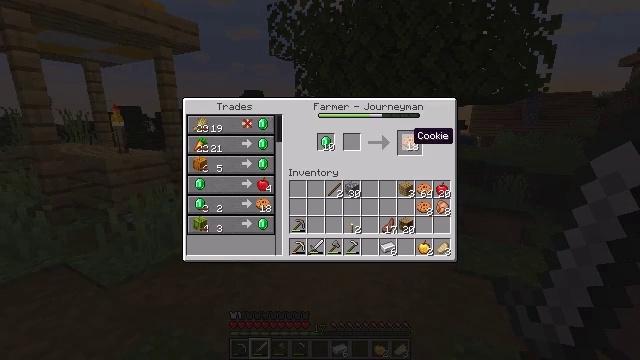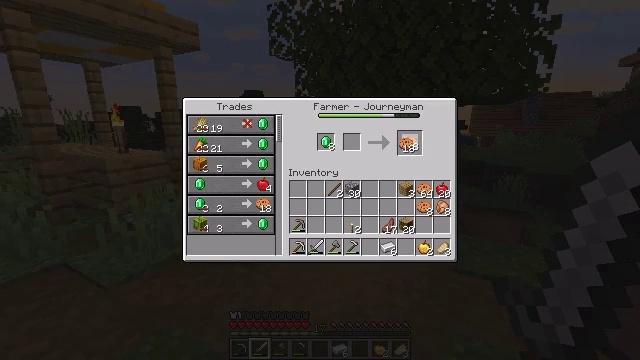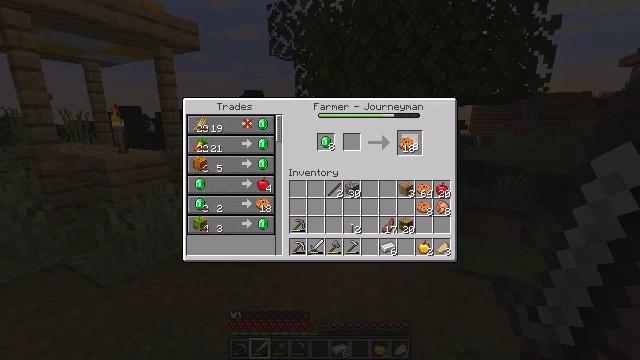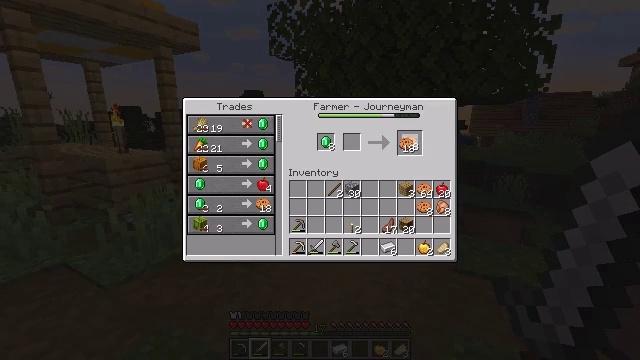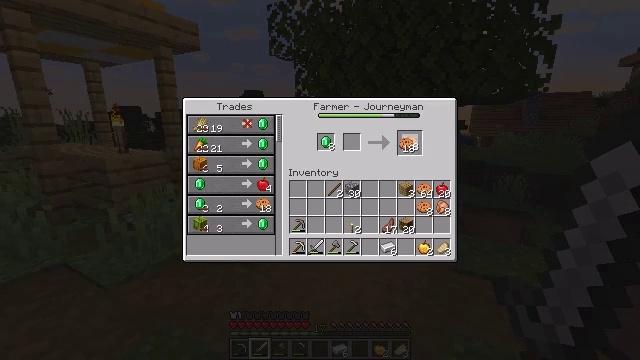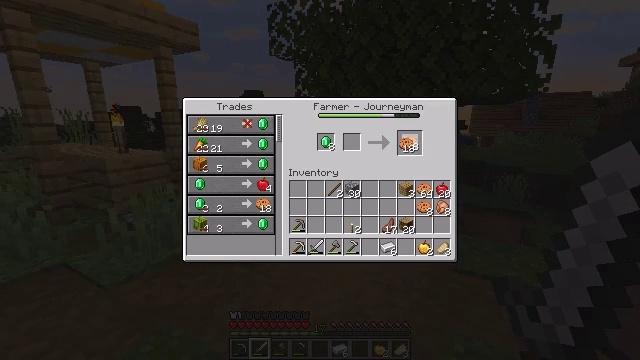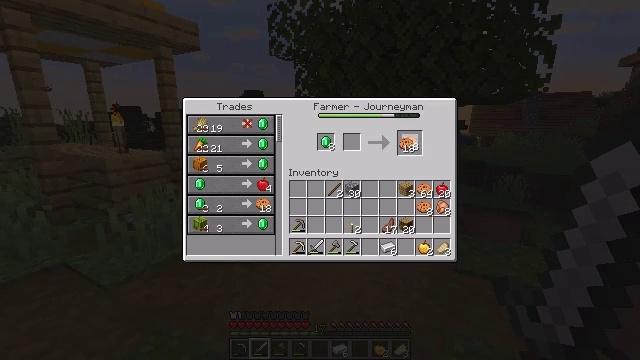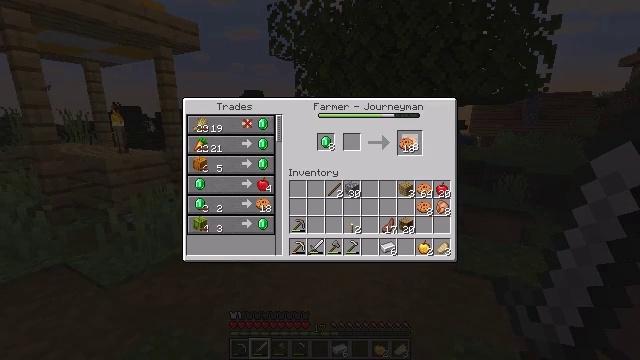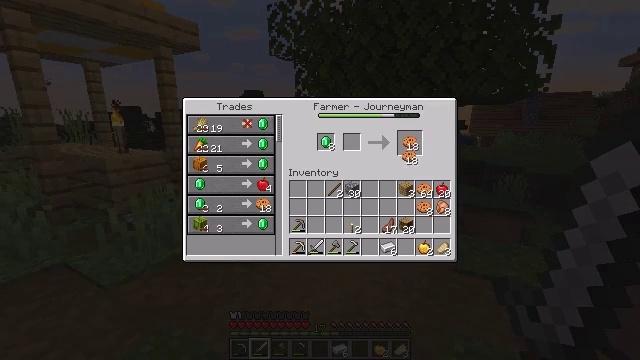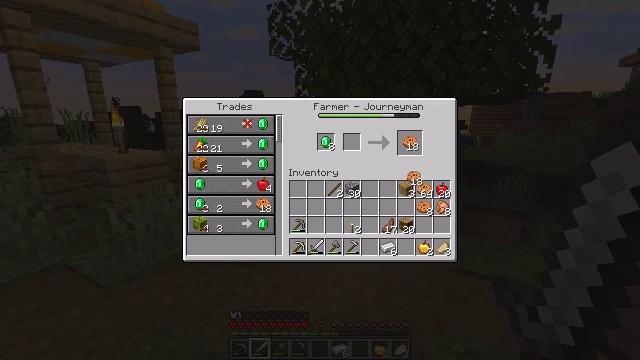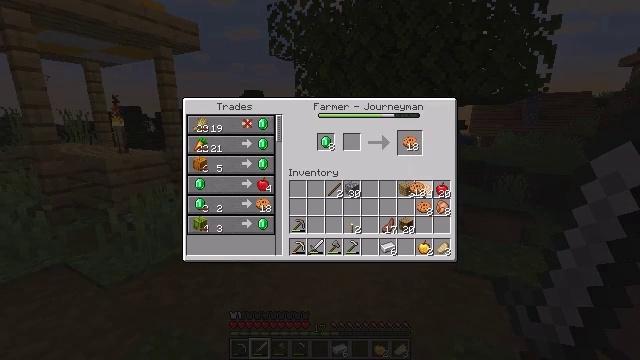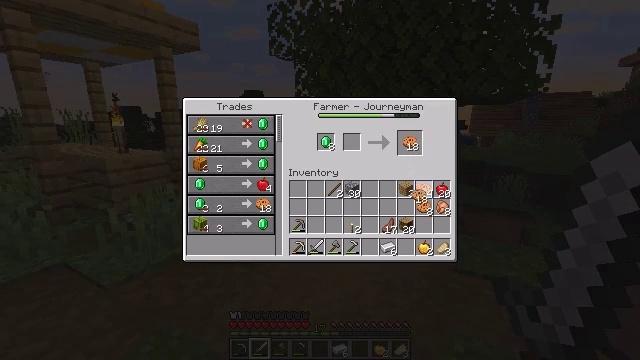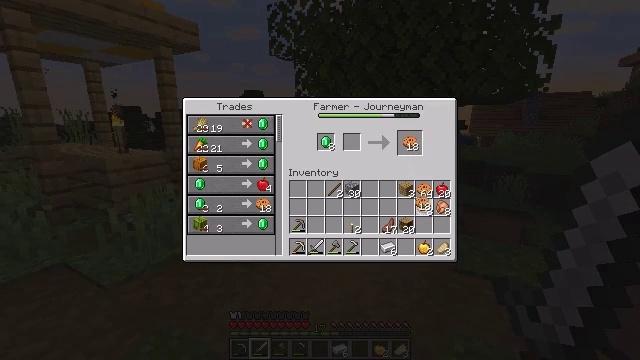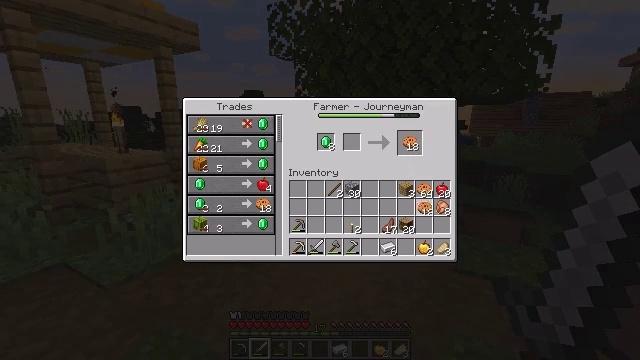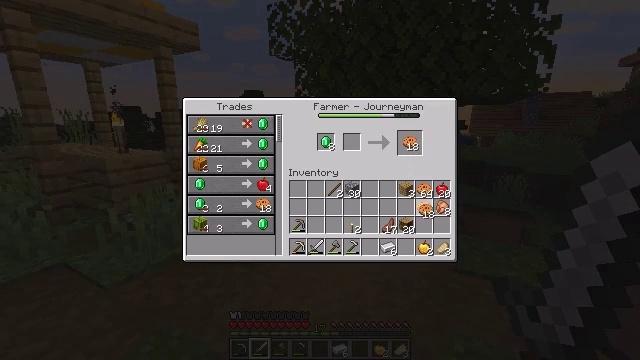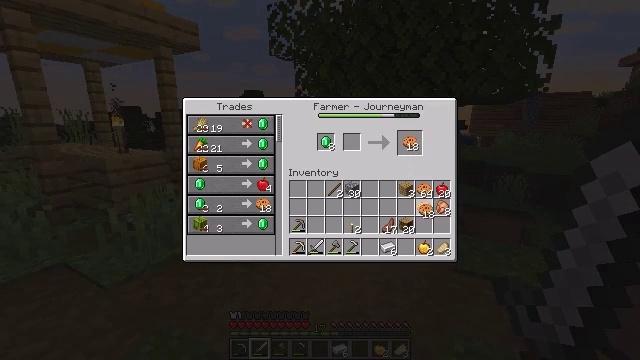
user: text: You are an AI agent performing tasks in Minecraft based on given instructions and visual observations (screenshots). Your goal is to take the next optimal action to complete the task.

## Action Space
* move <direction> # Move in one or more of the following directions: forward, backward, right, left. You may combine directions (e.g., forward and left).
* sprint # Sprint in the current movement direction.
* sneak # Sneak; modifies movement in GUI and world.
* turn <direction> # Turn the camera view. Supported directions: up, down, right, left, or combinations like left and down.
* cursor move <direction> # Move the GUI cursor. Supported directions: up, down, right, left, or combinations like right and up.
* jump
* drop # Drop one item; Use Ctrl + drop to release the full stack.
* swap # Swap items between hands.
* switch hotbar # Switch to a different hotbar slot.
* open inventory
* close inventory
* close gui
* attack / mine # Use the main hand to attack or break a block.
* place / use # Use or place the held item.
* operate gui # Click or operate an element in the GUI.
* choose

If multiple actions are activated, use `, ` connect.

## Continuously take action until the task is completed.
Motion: motion action
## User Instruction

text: Get a cookie using the crafting table.
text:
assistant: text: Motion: operate gui
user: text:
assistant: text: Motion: operate gui
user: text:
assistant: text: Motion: operate gui
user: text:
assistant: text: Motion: operate gui
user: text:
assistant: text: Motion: no_op
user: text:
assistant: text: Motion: no_op
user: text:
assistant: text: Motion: no_op
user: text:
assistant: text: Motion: cursor move down
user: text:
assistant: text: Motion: cursor move down
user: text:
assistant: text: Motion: cursor move down
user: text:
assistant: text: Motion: cursor move down
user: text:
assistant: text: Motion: cursor move down
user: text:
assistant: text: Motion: no_op
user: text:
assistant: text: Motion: no_op
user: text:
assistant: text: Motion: no_op
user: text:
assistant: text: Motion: operate gui
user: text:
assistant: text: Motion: operate gui
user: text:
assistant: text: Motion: operate gui
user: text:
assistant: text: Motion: no_op
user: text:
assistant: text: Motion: no_op
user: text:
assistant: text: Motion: no_op
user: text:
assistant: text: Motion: cursor move up
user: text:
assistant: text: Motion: cursor move up
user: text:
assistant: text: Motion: cursor move up
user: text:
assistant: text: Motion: no_op
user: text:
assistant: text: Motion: no_op
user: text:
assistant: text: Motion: no_op
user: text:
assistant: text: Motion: operate gui
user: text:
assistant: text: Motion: operate gui
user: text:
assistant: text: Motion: operate gui